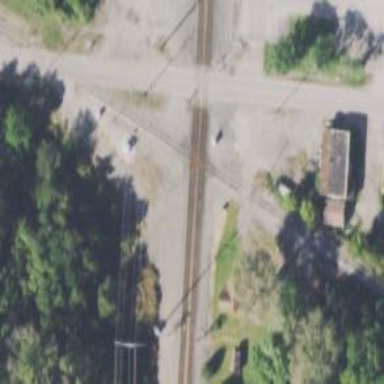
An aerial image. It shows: Junction on the railway.